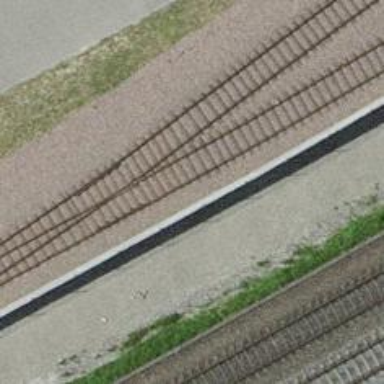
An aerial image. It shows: Single-track railway spur.